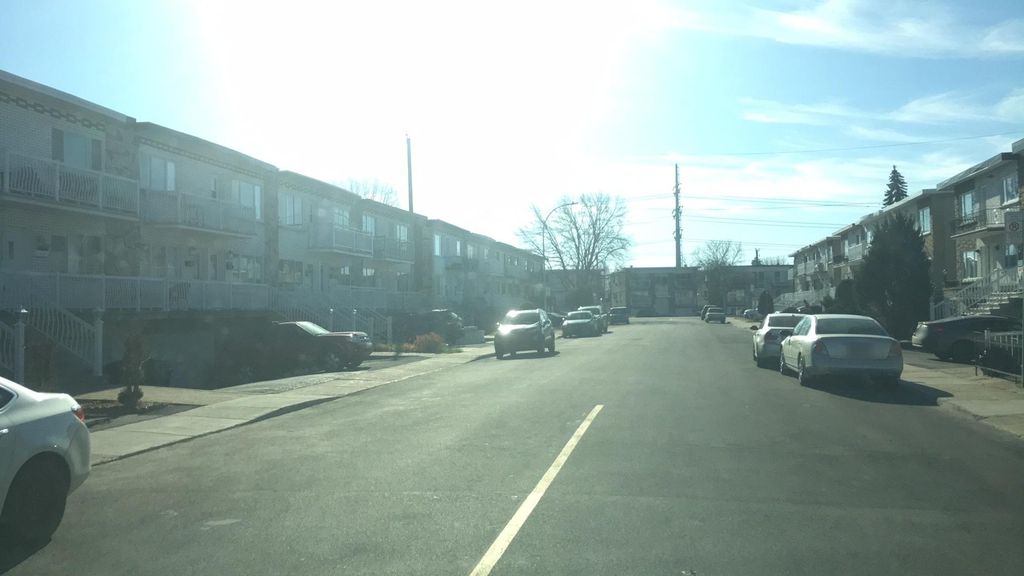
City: montreal